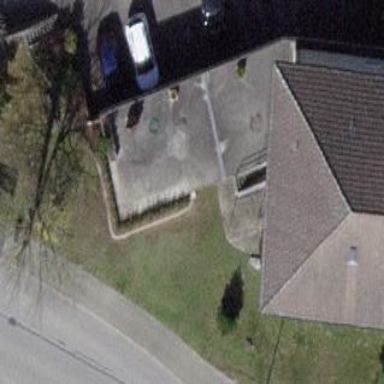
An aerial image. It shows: Group of garages.